Field crop: maize
Growth stage: 2
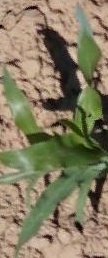
Species: maize